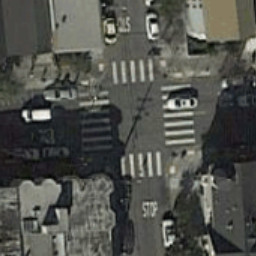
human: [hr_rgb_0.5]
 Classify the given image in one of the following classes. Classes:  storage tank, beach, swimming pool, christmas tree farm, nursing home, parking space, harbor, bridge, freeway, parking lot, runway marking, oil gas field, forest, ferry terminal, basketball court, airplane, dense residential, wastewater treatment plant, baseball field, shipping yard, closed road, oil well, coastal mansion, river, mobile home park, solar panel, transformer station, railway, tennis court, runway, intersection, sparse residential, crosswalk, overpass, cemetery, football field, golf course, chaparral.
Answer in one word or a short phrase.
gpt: crosswalk